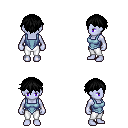
a pixel art fantasy rpg character, female body template, dark elf, purple skin, blue vest, white pants, black short bangs hairstyle, four views (front, back, left, right), 2x2 character sprite sheet, small pixel art, hard edges, no anti-aliasing